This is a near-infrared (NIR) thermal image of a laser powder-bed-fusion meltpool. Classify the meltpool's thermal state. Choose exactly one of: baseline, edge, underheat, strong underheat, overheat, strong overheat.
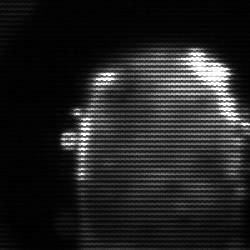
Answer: baseline